Field crop: tomato
Growth stage: 1
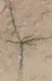
Species: cyperus